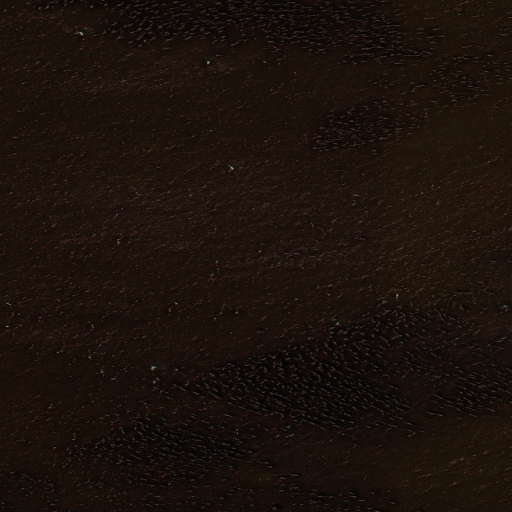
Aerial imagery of island in Alaska named Seal Islands containing only unknown